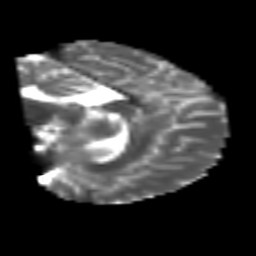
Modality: T2w
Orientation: sagittal
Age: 25
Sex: male
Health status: healthy